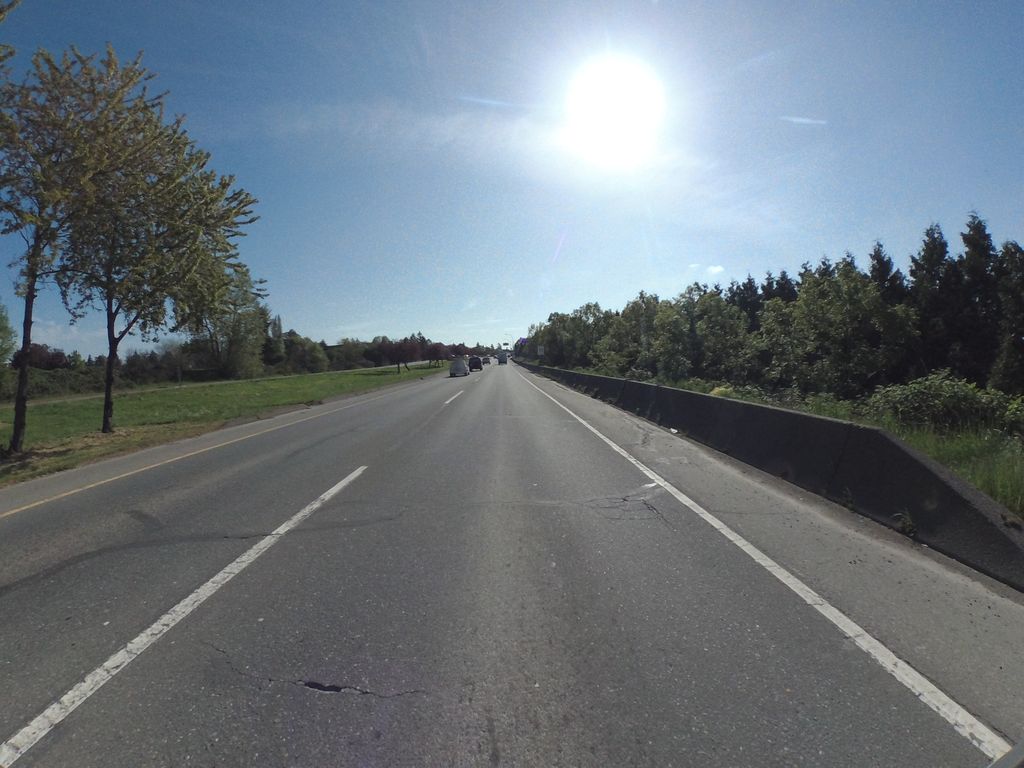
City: victoria